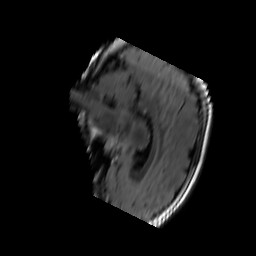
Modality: FLAIR
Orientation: sagittal
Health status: ill
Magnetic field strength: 3 T